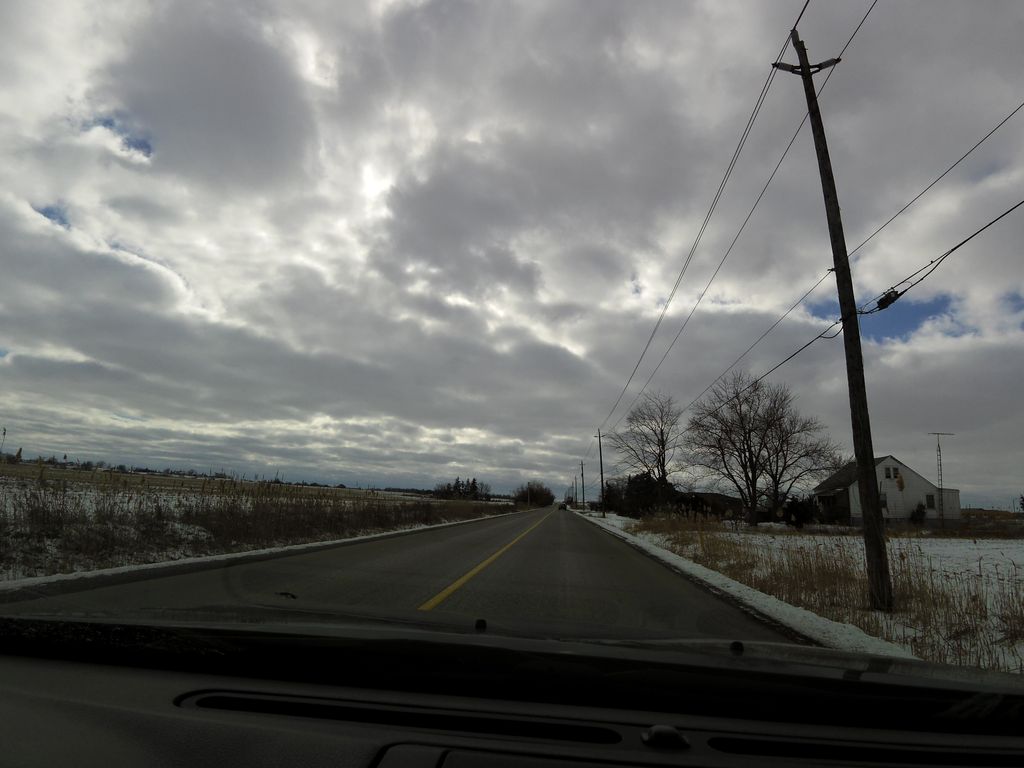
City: hamilton